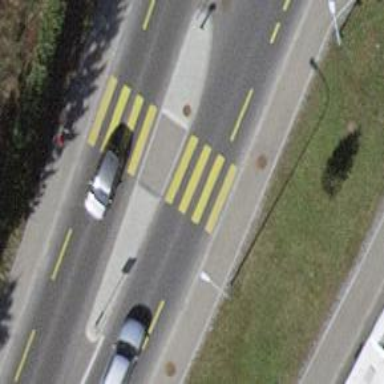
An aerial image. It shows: Uncontrolled zebra crossing on footway.